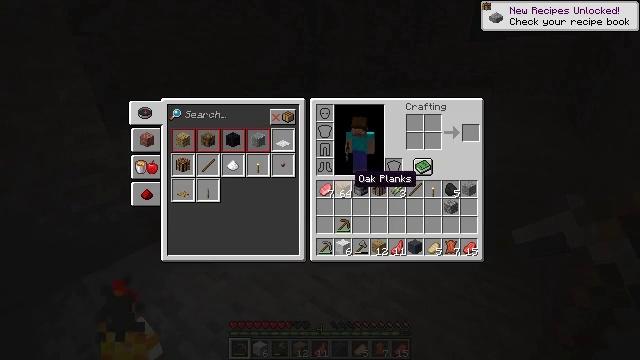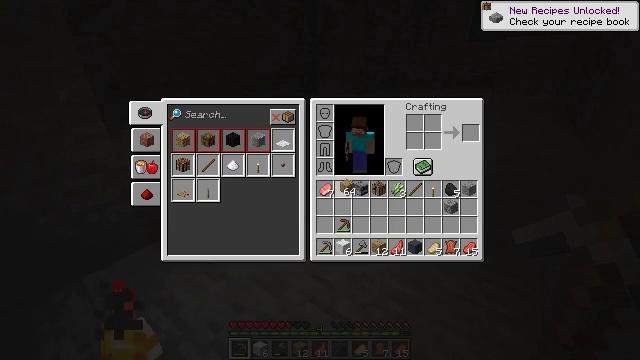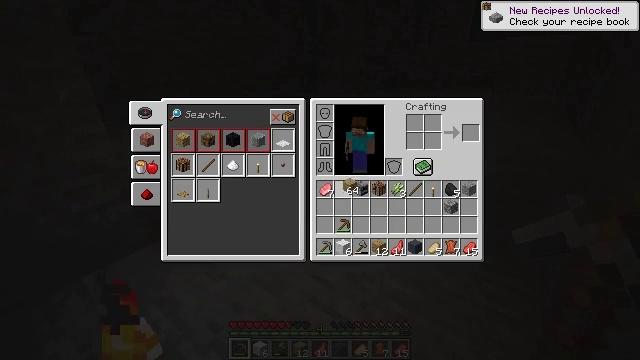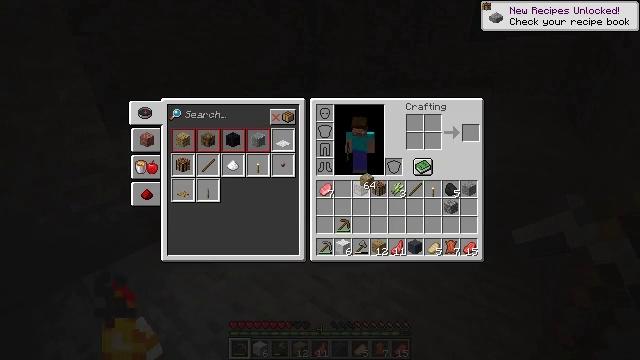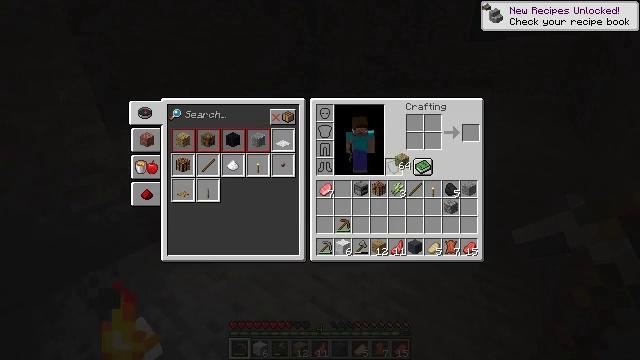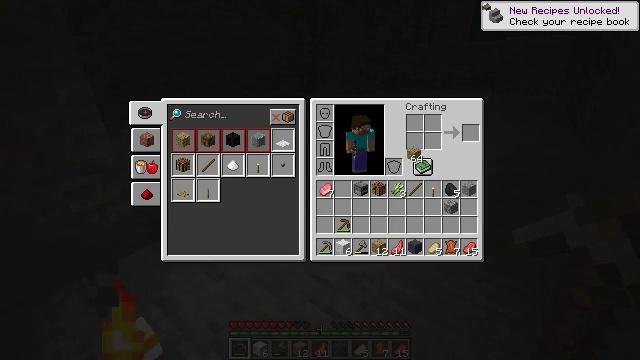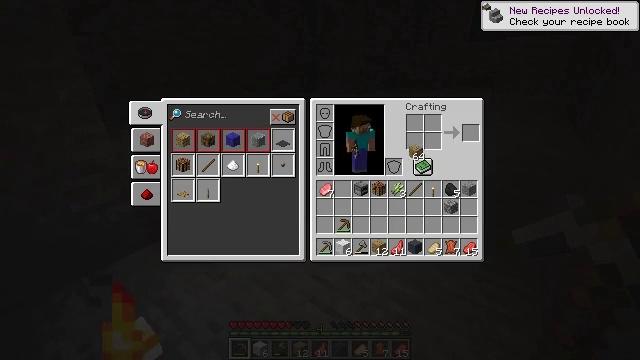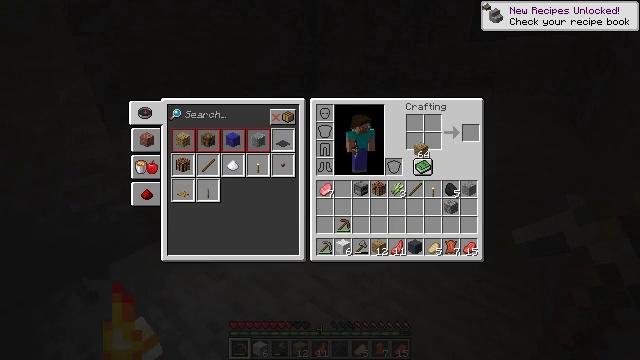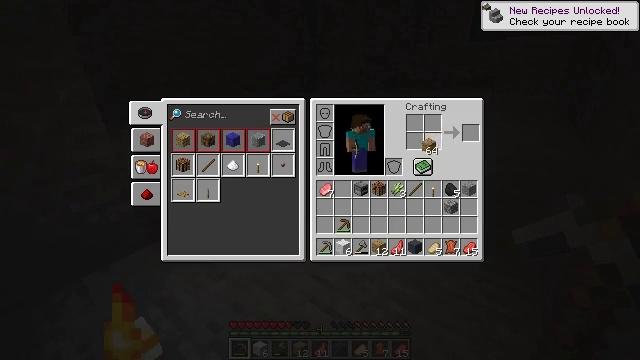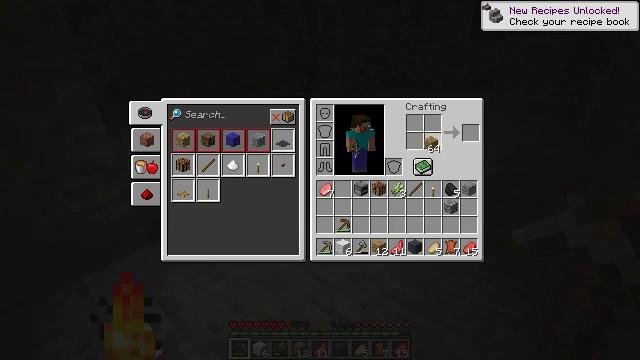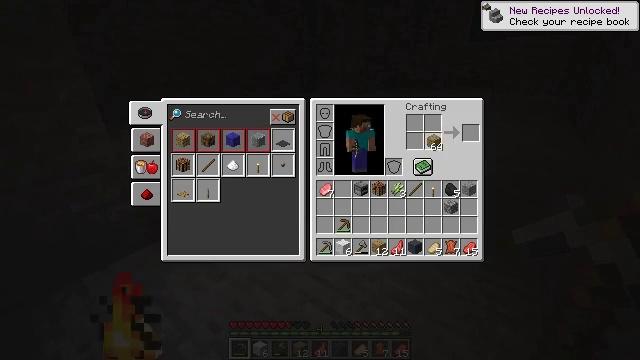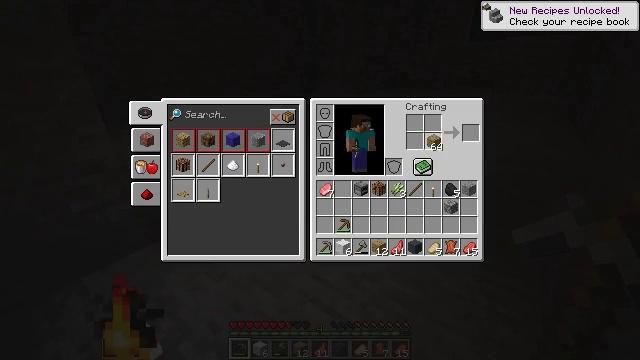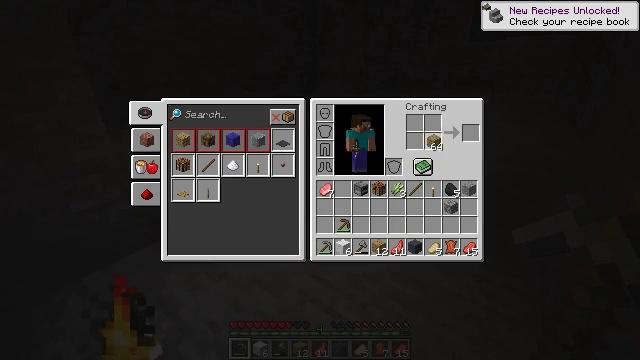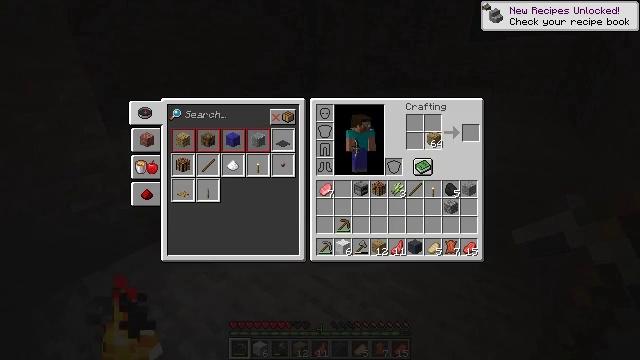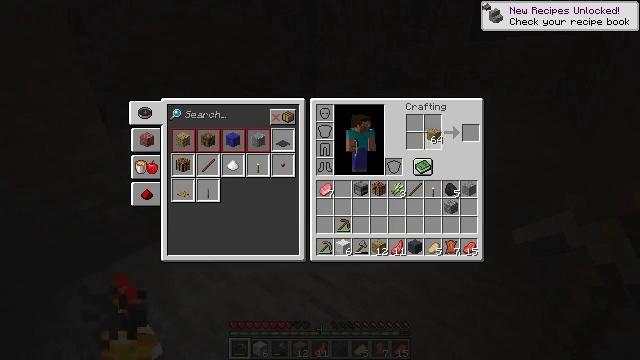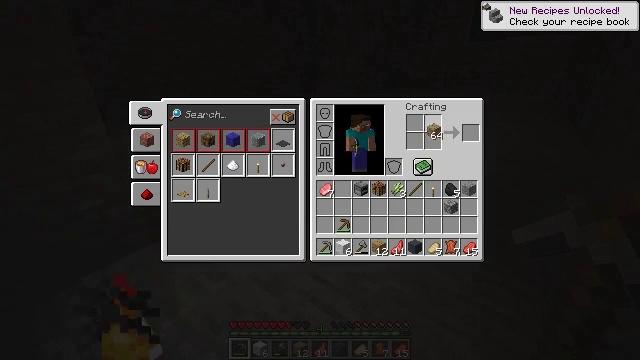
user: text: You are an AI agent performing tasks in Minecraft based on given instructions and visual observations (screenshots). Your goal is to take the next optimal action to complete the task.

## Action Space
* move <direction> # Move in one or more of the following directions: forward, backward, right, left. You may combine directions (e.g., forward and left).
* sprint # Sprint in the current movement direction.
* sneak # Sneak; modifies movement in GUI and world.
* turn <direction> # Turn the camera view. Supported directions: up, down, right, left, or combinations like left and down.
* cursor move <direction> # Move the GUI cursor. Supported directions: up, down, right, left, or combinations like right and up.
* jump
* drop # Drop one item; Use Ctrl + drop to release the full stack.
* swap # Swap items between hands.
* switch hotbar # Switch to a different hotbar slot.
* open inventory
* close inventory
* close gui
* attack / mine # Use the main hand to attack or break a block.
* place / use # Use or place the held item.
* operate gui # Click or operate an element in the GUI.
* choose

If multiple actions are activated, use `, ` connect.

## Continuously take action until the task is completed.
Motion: motion action
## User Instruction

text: Craft sticks from planks in the inventory.
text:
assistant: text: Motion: operate gui
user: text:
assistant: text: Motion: operate gui
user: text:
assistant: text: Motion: cursor move right, operate gui
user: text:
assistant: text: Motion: cursor move right and up
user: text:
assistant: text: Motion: cursor move right and up
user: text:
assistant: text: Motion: no_op
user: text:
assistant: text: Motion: no_op
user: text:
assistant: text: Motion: cursor move right
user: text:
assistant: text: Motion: no_op
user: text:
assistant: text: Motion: no_op
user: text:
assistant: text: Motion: no_op
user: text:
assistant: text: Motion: no_op
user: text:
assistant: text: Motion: no_op
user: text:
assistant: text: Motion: no_op
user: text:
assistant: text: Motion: choose
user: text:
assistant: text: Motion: choose
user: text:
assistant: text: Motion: no_op
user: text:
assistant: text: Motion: no_op
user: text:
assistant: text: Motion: no_op
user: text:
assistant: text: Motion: no_op
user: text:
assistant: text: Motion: cursor move down
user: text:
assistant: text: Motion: no_op
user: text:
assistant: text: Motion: no_op
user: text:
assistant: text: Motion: choose
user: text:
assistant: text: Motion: choose
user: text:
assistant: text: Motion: cursor move up, choose
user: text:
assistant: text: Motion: choose
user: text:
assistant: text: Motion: choose
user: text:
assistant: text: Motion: no_op
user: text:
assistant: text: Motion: no_op